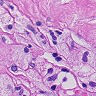
Metastatic tissue present: yes